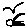
Label: bird